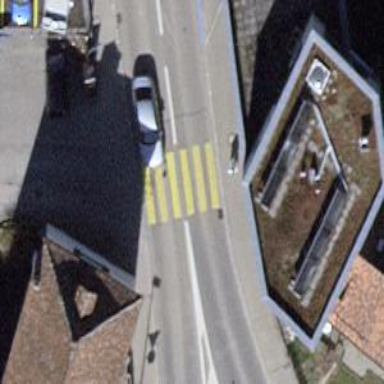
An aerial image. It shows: Marked zebra crossing on the road.